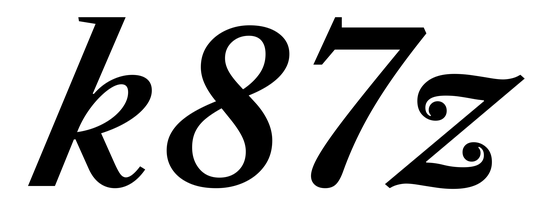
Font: LibreCaslonText-Italic_SemiBold_Italic